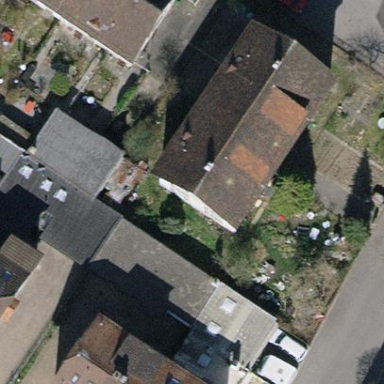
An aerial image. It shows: Building with gabled roof.